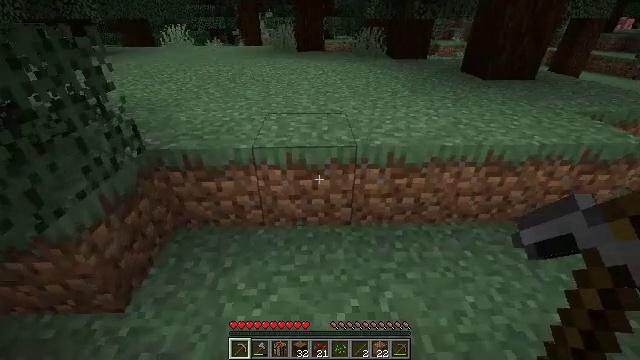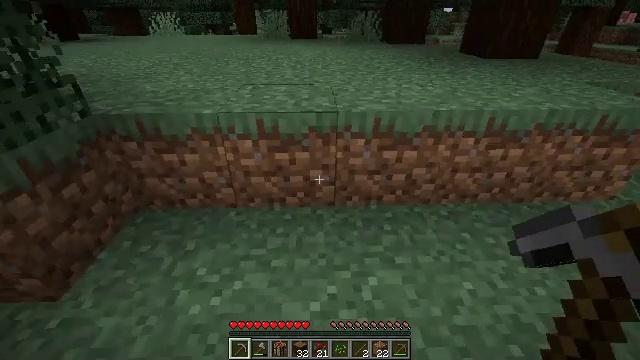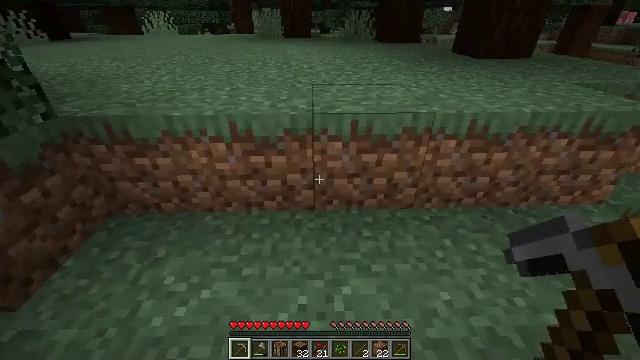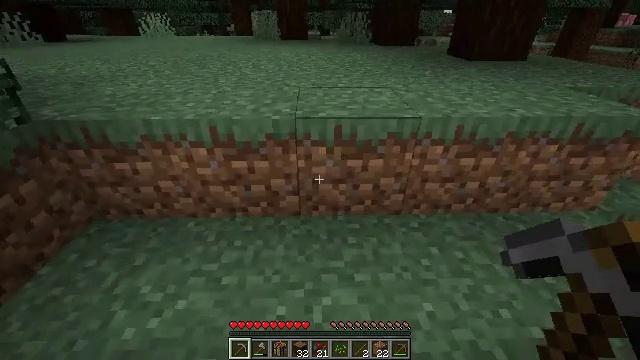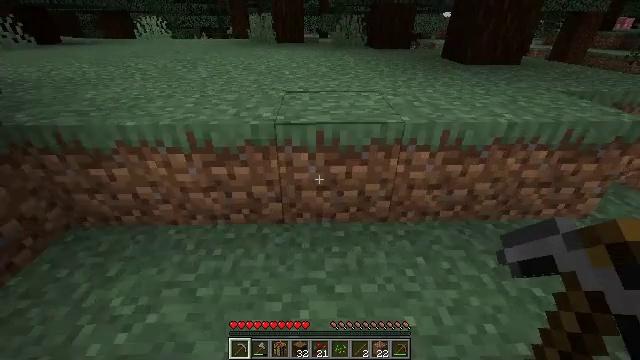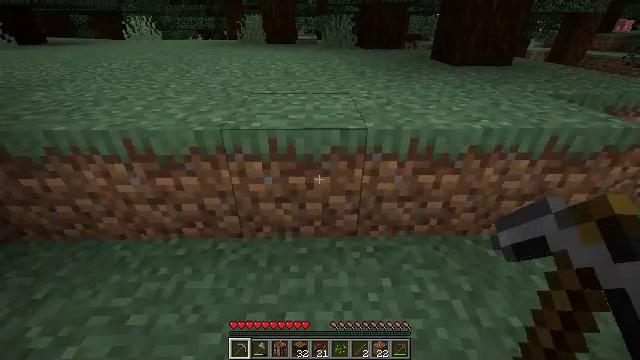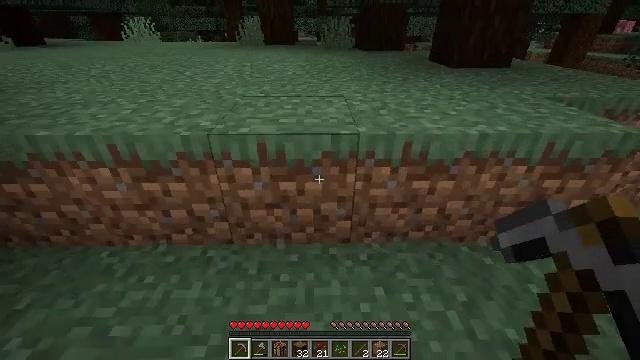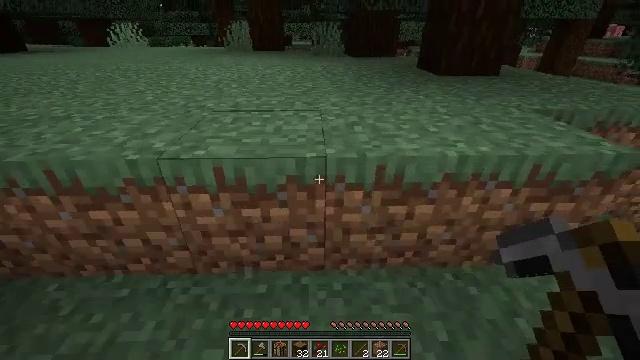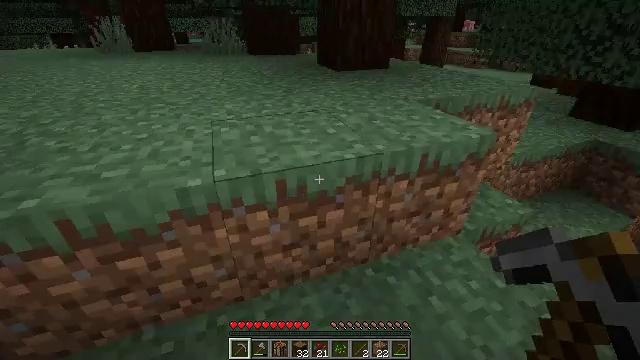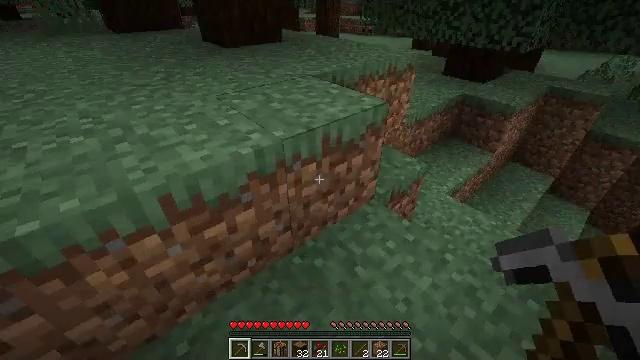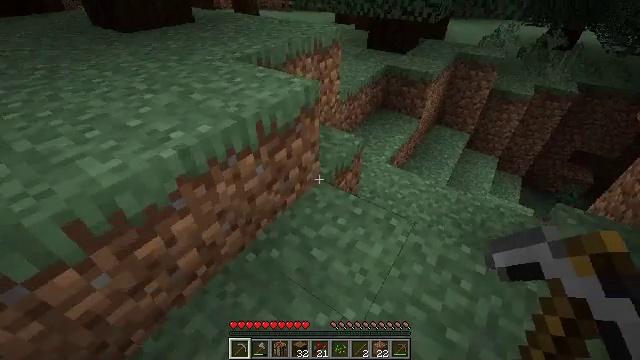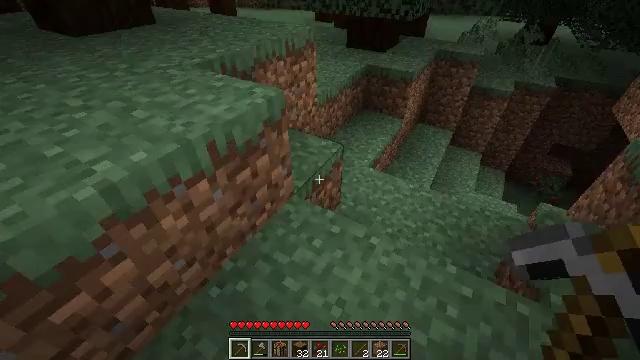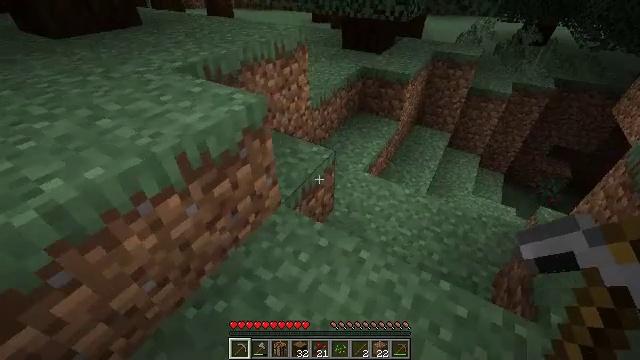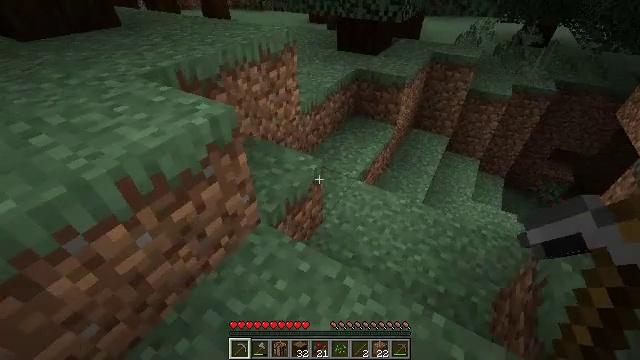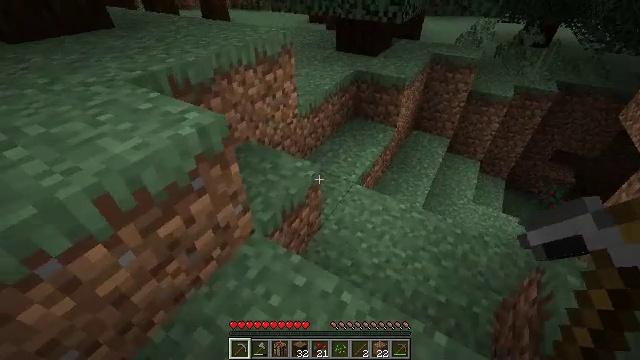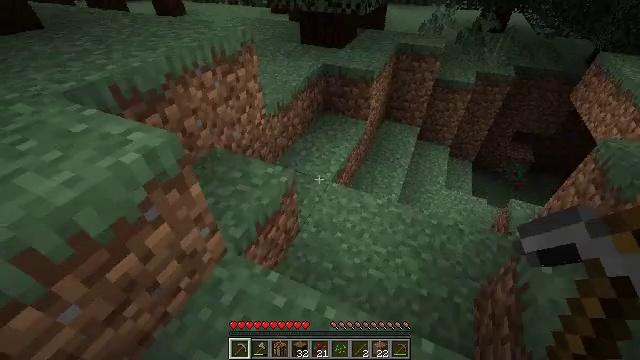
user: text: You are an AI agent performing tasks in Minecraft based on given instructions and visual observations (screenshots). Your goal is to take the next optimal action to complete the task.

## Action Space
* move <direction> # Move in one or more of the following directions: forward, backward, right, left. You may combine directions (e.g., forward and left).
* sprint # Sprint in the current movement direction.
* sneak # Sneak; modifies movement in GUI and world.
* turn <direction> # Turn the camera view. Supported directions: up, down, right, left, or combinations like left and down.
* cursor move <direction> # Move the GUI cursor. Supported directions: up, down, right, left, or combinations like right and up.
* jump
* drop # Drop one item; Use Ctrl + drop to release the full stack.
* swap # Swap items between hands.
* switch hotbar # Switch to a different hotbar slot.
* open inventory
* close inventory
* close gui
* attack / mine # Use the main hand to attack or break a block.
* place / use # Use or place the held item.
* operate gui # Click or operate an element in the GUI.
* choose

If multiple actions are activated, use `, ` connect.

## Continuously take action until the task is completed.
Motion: motion action
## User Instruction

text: Clear the sweet berry bush to collect the sweet berries.
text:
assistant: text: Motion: move right
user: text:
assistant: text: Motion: move right
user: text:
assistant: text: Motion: move forward and move right
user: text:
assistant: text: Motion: move forward and move right
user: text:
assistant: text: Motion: move forward and move right
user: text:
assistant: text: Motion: move forward and move right
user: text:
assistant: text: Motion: move forward and move right
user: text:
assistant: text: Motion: move forward and move right, turn right
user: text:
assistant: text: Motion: move forward and move right, turn right and down
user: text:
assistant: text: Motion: move forward and move right, turn right and down
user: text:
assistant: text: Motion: move forward and move right, turn right
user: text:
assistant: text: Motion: move forward and move right
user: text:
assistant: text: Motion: move forward
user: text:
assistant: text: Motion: move forward
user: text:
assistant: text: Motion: move forward, turn right and down
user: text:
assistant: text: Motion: move forward, turn right and down
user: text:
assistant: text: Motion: move forward, turn right and down
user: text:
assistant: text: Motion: move forward
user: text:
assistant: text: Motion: move forward
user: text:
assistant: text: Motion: move forward
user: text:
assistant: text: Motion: move forward
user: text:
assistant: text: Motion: move forward
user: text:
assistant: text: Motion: move forward
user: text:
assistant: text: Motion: move forward
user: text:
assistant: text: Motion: move forward, turn right and up
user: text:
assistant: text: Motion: move forward, turn up
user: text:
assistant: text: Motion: move forward, turn up
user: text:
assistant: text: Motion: move forward, turn up
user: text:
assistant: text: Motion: move forward, turn right and up
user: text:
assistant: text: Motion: move forward, turn right and up